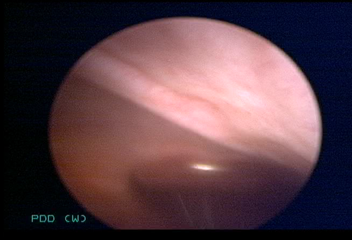
Modality: WLC
Class: Foreign bodies
Subclass: AirBubble
Bladder cancer association: No
Annotated structures: Air bubble